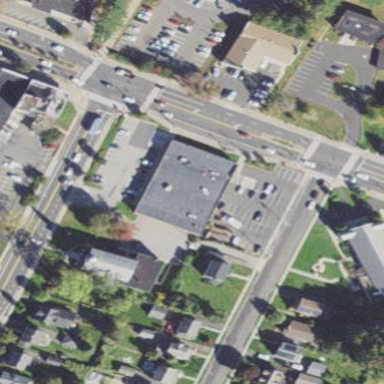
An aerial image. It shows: Building.